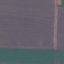
Land use / land cover class: AnnualCrop